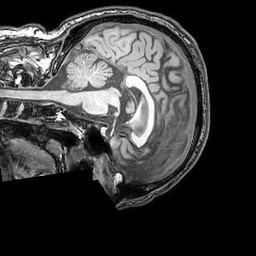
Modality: T1w
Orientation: sagittal
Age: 48
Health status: ill
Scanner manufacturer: philips
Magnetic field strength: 3 T
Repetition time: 0.007 s
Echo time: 0.0035 s